Question: Do you know how to code a PHP script or Javascript that detects the screen size of the user then perform a IF and else test then the result will return a specific display?
What I'm trying to accomplish here:
1. Javascript will detect the resolution of the user/ visitor of my website. (I got this using media queries, i have no problem on this part)
2. then A Script will perform a IF and ELSE Function. If the user's resolution is = <320x480 (resolution for mobilephone), the PHP script will call the codes for Google Adsense - Mobile Phones. If not, then it will display the code for Google Adsense Websites.
The 2 google adsense codes are saved in two different files, let's just call them adsense-Mobile.php and adsense-Website.php
here's a simple flowchart.

Here lies the problem i encountered.
I already did that and it doesn't meet my requirements. The problem is the two Ads from google is loaded in the website all at once and only 1 is diplayed. Google Adsense only allow 3 advertisements to be display. If i do the show-hide jquery, i will be loosing the opportunity to generate income since one of the ads is hidden. I need something that will not load the two codes BUT only the right one (correct size, either for mobile or websites).
I know PHP can do this, but I don't know where to start or what function should i start to read or research. Need your help badly. Any ideas? Any PHP or javascript that can only one google adsense codes depending on the resolution.
here's the code for google adsense Mobile and Website.
'''
<script type="text/javascript"><!--
google_ad_client = "ca-pub-6099979626157131";
/* Ben Daggers Leader Board */
google_ad_slot = "<PHONE>";
google_ad_width = 728;
google_ad_height = 90;
//-->
</script>
<script type="text/javascript"
src="http://pagead2.googlesyndication.com/pagead/show_ads.js">
</script>
'''
'''
<?php
$GLOBALS['google']['client']='ca-mb-pub-6099979626157131';
$GLOBALS['google']['https']=read_global('HTTPS');
$GLOBALS['google']['ip']=read_global('REMOTE_ADDR');
$GLOBALS['google']['markup']='xhtml';
$GLOBALS['google']['output']='xhtml';
$GLOBALS['google']['ref']=read_global('HTTP_REFERER');
$GLOBALS['google']['slotname']='<PHONE>';
$GLOBALS['google']['url']=read_global('HTTP_HOST') . read_global('REQUEST_URI');
$GLOBALS['google']['useragent']=read_global('HTTP_USER_AGENT');
$google_dt = time();
google_set_screen_res();
google_set_muid();
google_set_via_and_accept();
function read_global($var) {
return isset($_SERVER[$var]) ? $_SERVER[$var]: '';
}
function google_append_url(&$url, $param, $value) {
$url .= '&' . $param . '=' . urlencode($value);
}
function google_append_globals(&$url, $param) {
google_append_url($url, $param, $GLOBALS['google'][$param]);
}
function google_append_color(&$url, $param) {
global $google_dt;
$color_array = explode(',', $GLOBALS['google'][$param]);
google_append_url($url, $param,
$color_array[$google_dt % count($color_array)]);
}
function google_set_screen_res() {
$screen_res = read_global('HTTP_UA_PIXELS');
if ($screen_res == '') {
$screen_res = read_global('HTTP_X_UP_DEVCAP_SCREENPIXELS');
}
if ($screen_res == '') {
$screen_res = read_global('HTTP_X_JPHONE_DISPLAY');
}
$res_array = preg_split('/[x,*]/', $screen_res);
if (count($res_array) == 2) {
$GLOBALS['google']['u_w']=$res_array[0];
$GLOBALS['google']['u_h']=$res_array[1];
}
}
function google_set_muid() {
$muid = read_global('HTTP_X_DCMGUID');
if ($muid != '') {
$GLOBALS['google']['muid']=$muid;
return;
}
$muid = read_global('HTTP_X_UP_SUBNO');
if ($muid != '') {
$GLOBALS['google']['muid']=$muid;
return;
}
$muid = read_global('HTTP_X_JPHONE_UID');
if ($muid != '') {
$GLOBALS['google']['muid']=$muid;
return;
}
$muid = read_global('HTTP_X_EM_UID');
if ($muid != '') {
$GLOBALS['google']['muid']=$muid;
return;
}
}
function google_set_via_and_accept() {
$ua = read_global('HTTP_USER_AGENT');
if ($ua == '') {
$GLOBALS['google']['via']=read_global('HTTP_VIA');
$GLOBALS['google']['accept']=read_global('HTTP_ACCEPT');
}
}
function google_get_ad_url() {
$google_ad_url = 'http://pagead2.googlesyndication.com/pagead/ads?';
google_append_url($google_ad_url, 'dt',
round(1000 * array_sum(explode(' ', microtime()))));
foreach ($GLOBALS['google'] as $param => $value) {
if (strpos($param, 'color_') === 0) {
google_append_color($google_ad_url, $param);
} else if (strpos($param, 'url') === 0) {
$google_scheme = ($GLOBALS['google']['https'] == 'on')
? 'https://' : 'http://';
google_append_url($google_ad_url, $param,
$google_scheme . $GLOBALS['google'][$param]);
} else {
google_append_globals($google_ad_url, $param);
}
}
return $google_ad_url;
}
$google_ad_handle = @fopen(google_get_ad_url(), 'r');
if ($google_ad_handle) {
while (!feof($google_ad_handle)) {
echo fread($google_ad_handle, 8192);
}
fclose($google_ad_handle);
}
?>
'''
many Thanks! I hope i explained my question well.
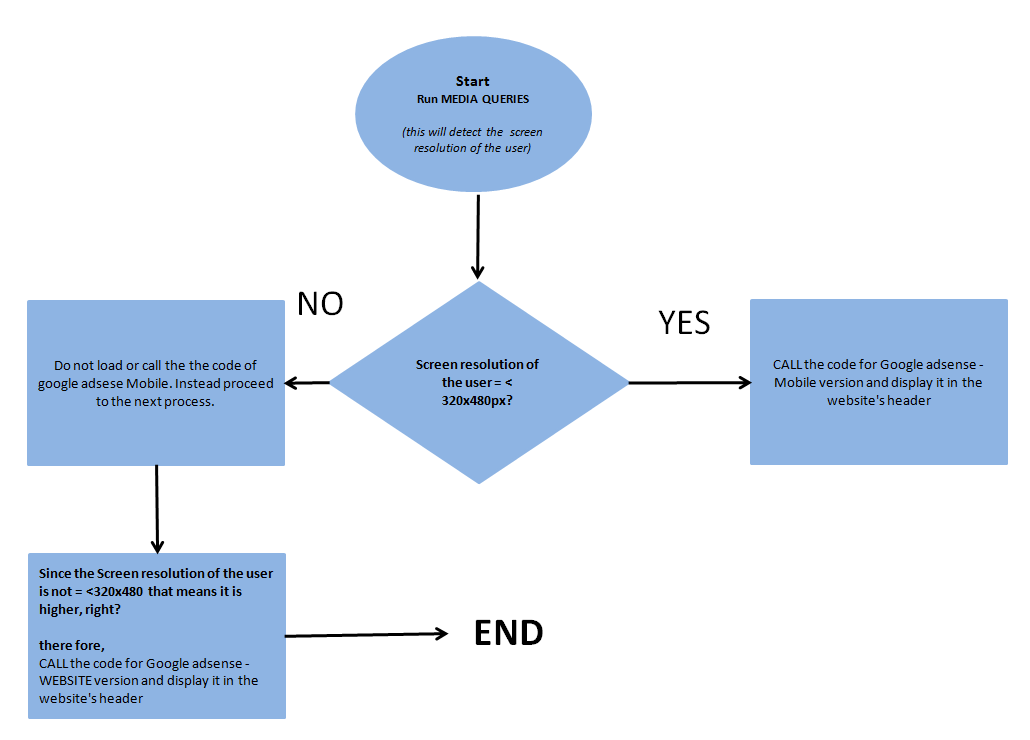
Answer: You can check in php if browser <URL> or not and make:
'''
<?php
if($isMobile){
include('mobile_file.php');
}
else{
include('website_file.php');
}
?>
'''